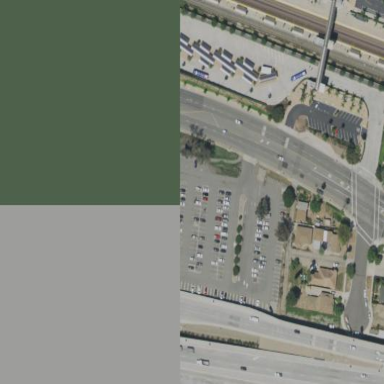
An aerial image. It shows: Parking area with surface parking facilities and park and ride service available.